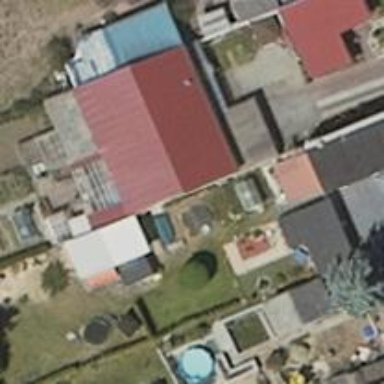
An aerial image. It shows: Shed building.